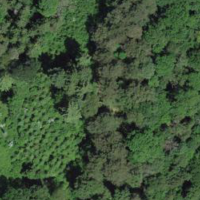
EUNIS habitat code: 41
Species observed at this site:
Neottia nidus-avis
Melittis melissophyllum